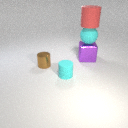
small cyan rubber cylinder in front of large purple metal cube